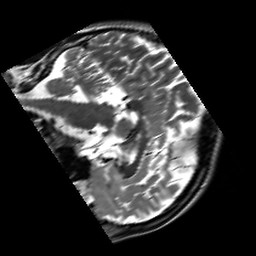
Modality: T2w
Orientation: sagittal
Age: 18
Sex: male
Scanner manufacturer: siemens
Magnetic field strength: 3 T
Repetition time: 7 s
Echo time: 0.09 s